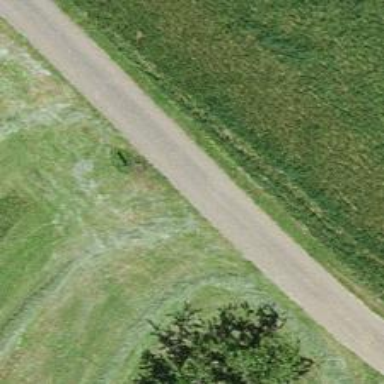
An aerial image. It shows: Unclassified road.